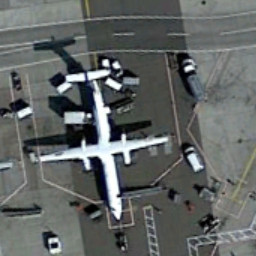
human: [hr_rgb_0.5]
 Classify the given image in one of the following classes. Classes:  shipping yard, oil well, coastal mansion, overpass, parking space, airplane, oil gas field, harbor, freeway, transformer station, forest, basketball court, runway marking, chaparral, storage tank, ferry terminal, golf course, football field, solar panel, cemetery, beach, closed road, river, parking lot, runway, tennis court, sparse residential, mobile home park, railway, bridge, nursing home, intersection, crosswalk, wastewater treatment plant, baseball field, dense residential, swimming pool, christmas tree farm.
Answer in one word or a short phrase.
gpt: airplane